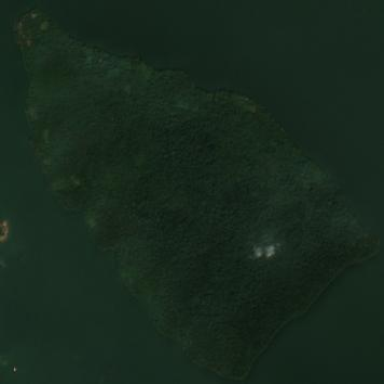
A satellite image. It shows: Island covered with woodland.